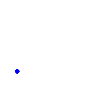
Particle: kaon